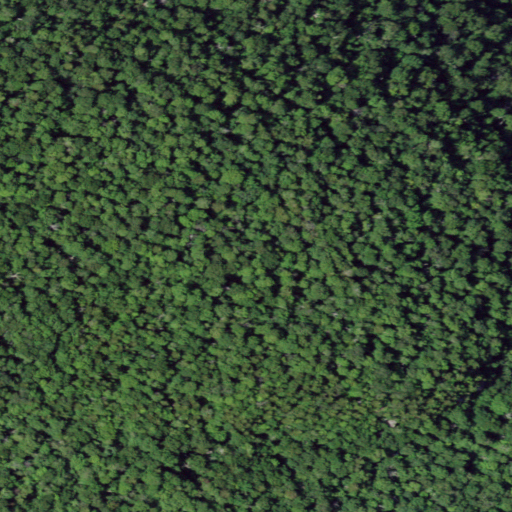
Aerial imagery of mountain in New York named Dead Horse Mountain containing deciduous forest and mixed forest